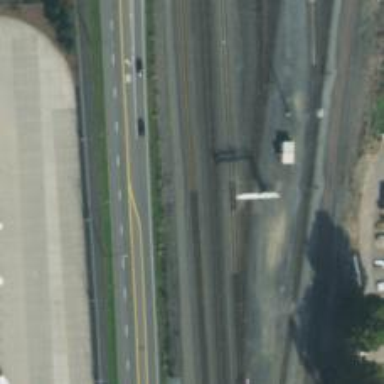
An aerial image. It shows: Railway track.